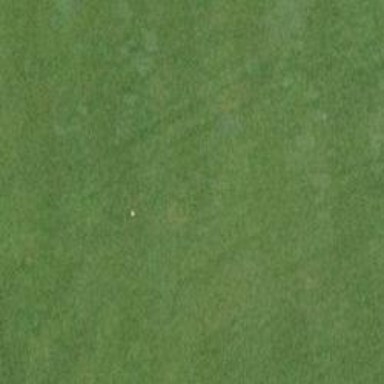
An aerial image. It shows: Golf hole.